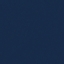
Land use / land cover class: SeaLake